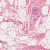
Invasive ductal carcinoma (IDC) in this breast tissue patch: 0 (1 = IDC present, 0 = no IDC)